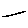
Label: line